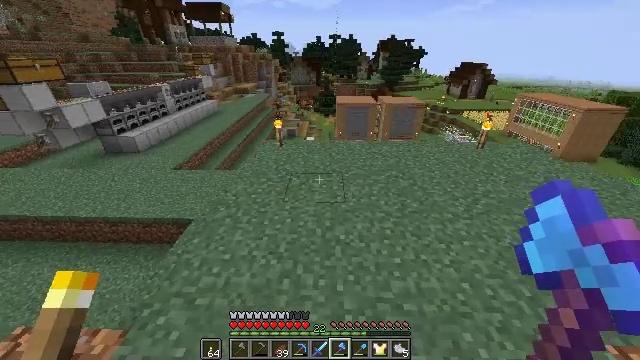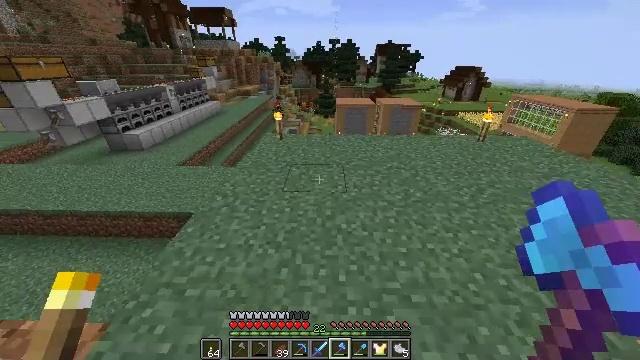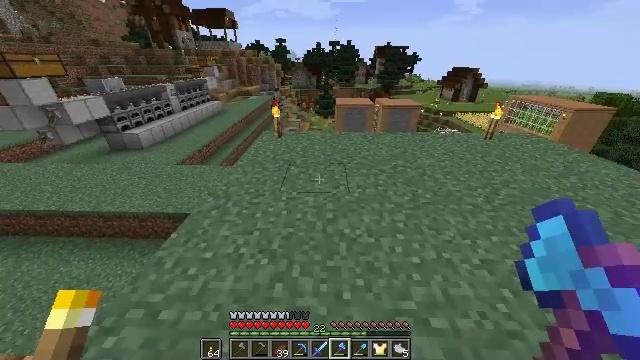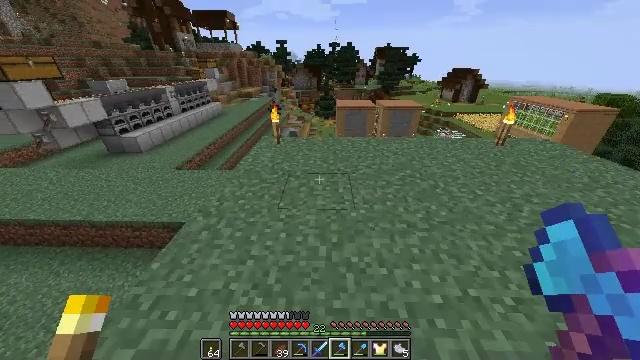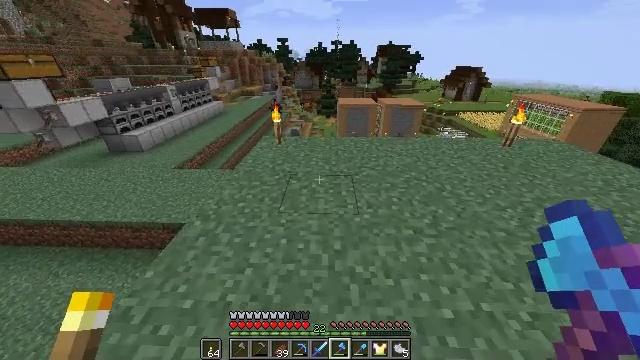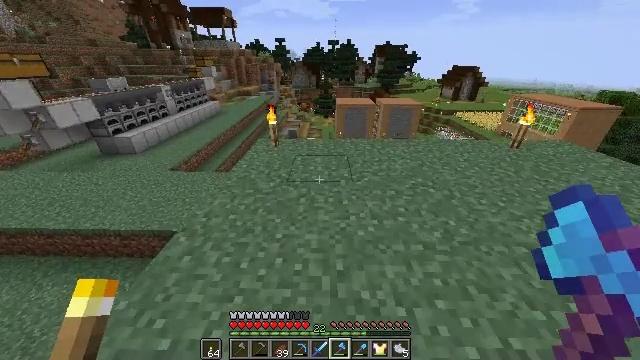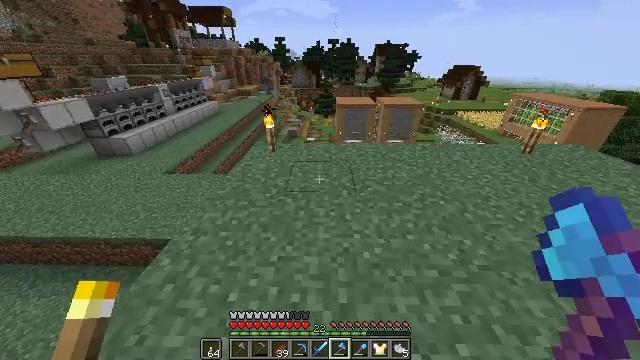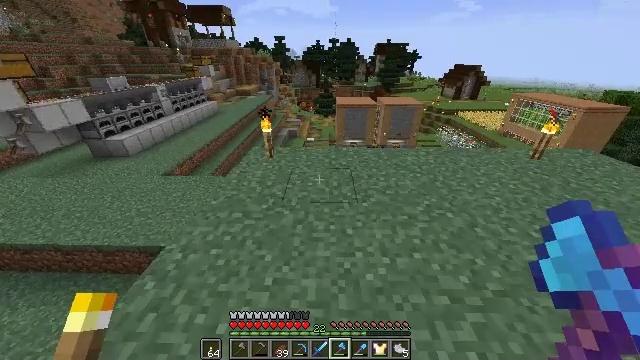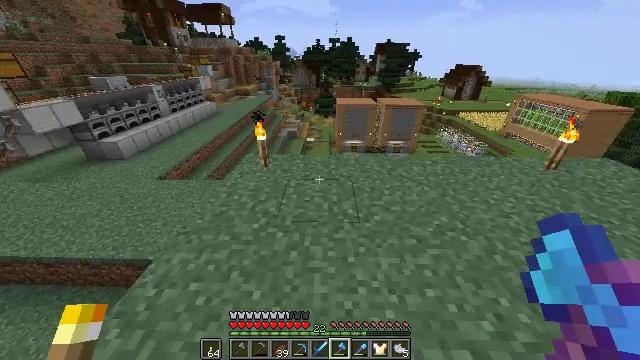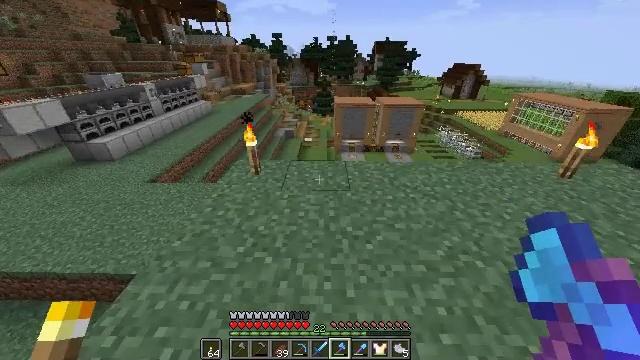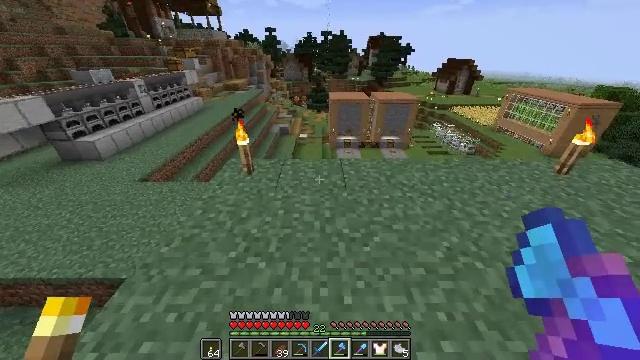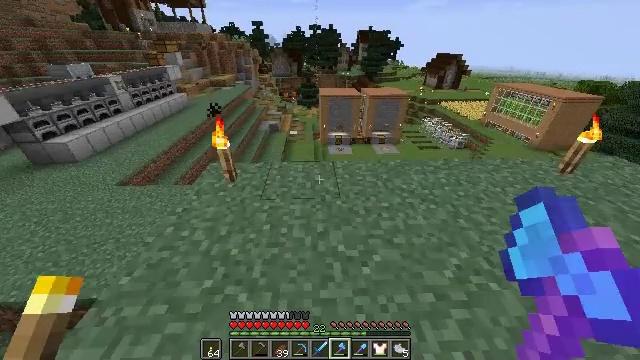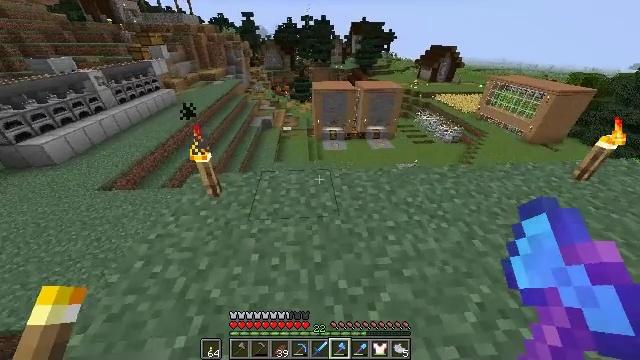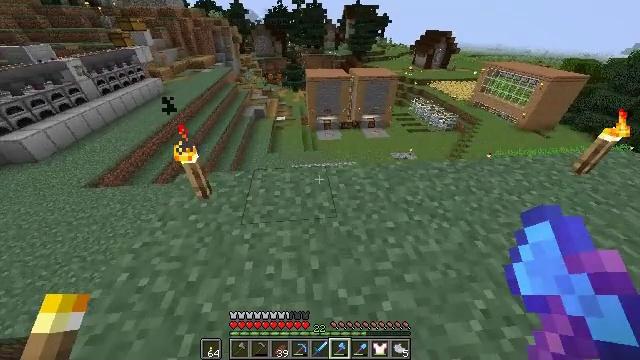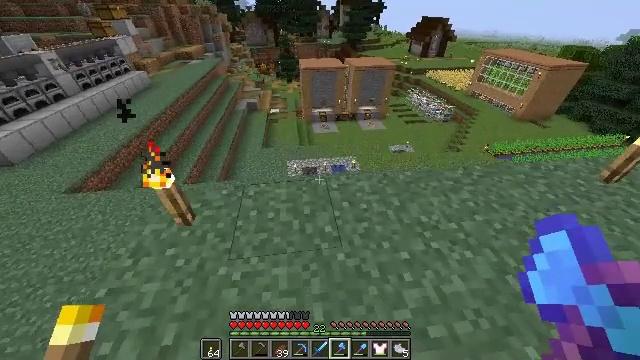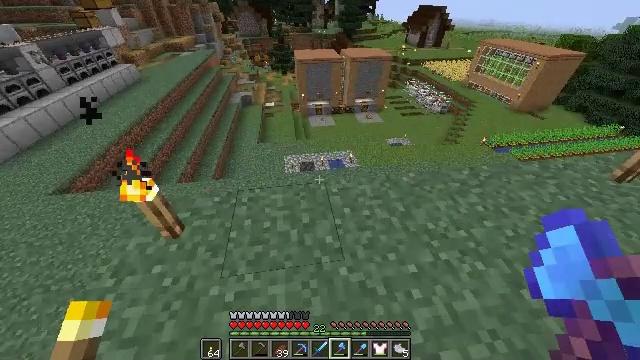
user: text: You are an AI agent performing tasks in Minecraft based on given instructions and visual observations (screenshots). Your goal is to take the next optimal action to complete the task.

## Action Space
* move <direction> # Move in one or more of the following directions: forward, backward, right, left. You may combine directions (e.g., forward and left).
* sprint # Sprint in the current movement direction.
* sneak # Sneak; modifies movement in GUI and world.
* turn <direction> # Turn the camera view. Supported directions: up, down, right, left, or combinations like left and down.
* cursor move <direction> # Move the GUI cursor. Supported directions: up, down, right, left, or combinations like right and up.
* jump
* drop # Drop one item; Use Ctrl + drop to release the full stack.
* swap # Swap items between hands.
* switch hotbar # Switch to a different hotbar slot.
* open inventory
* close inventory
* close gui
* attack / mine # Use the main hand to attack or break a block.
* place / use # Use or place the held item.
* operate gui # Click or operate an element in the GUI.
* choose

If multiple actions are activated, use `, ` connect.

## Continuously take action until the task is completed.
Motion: motion action
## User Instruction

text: Left click to dismantle the chipped anvil.
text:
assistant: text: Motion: move forward, sprint
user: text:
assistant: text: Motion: move forward
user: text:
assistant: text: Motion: move forward
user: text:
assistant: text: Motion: move forward, sprint
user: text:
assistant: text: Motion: move forward, sprint
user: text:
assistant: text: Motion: move forward, sprint
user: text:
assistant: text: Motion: move forward
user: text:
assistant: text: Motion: move forward
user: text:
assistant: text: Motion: move forward
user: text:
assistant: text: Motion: move forward, sprint, turn right and down
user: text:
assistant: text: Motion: move forward, sprint, turn right and down
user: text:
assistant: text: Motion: move forward, sprint, turn right and down
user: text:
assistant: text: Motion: move forward, turn right and down
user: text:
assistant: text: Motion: move forward, turn right and down
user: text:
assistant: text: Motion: move forward, turn right and down
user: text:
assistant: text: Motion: move forward, sprint, turn down
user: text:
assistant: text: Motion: move forward, sprint, turn down
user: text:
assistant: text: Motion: move forward, sprint, turn down
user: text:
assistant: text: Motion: move forward, turn down
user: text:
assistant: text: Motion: move forward
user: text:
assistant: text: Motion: move forward
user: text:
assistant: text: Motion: move forward
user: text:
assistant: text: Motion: move forward, sprint
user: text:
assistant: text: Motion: move forward, sprint, turn down
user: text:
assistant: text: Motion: move forward, sprint, turn left and down
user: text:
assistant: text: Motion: move forward, turn left
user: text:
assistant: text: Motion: move forward, turn left
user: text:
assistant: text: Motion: move forward, turn left
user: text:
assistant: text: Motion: move forward, sprint, turn left
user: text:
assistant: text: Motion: move forward, sprint